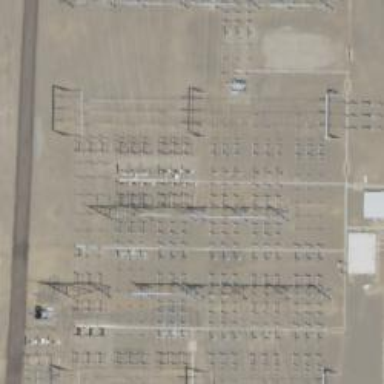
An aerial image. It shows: Switch for power supply.